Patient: sex M, age 34
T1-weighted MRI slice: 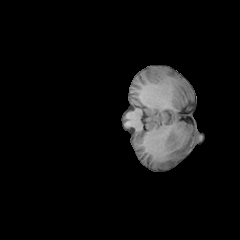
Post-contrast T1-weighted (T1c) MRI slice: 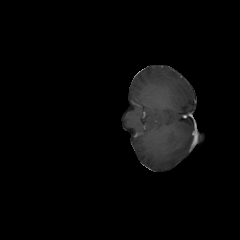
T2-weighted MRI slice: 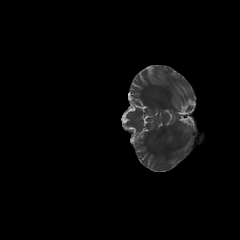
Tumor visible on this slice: no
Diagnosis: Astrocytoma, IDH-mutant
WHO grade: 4